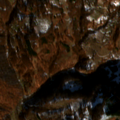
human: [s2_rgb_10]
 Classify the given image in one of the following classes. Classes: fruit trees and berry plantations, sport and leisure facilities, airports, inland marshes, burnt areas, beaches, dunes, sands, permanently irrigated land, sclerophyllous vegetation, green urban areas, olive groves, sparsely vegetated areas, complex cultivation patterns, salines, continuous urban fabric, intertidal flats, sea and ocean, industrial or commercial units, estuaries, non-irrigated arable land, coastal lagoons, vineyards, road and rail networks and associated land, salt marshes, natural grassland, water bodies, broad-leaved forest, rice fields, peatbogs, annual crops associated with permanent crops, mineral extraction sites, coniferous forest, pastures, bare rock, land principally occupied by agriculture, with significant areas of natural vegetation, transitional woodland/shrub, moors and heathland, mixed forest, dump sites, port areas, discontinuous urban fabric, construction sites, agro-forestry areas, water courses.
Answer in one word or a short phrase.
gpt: land principally occupied by agriculture, with significant areas of natural vegetation, broad-leaved forest, transitional woodland/shrub